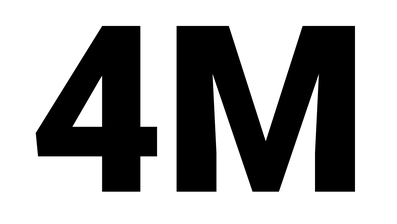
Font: Roboto_Black